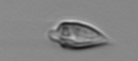
Label: Oxytoxum